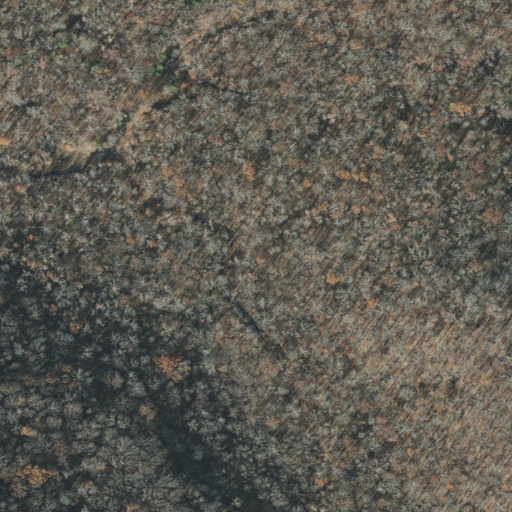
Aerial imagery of valley in Arkansas named Waterfall Hollow containing only deciduous forest